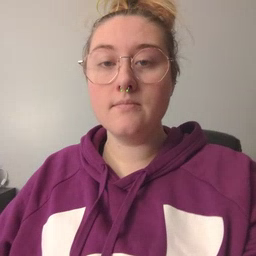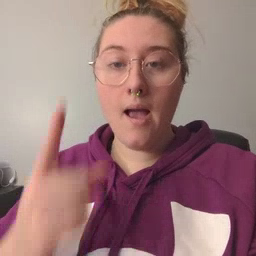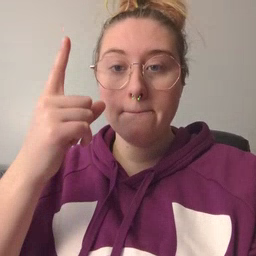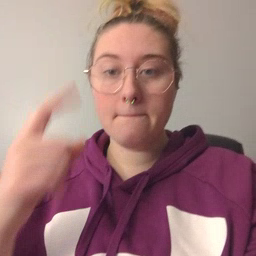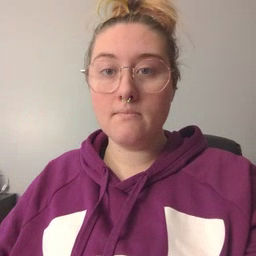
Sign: up